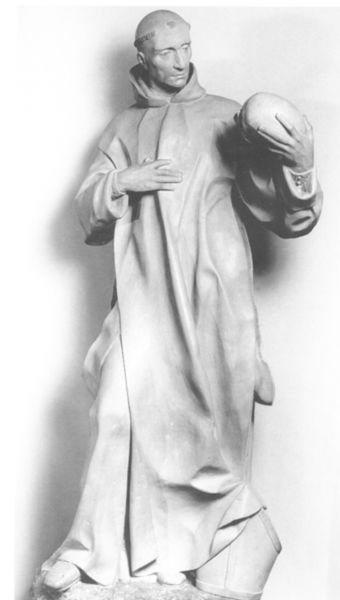
Titel: Hl. Bruno
Künstler: Manuel Pereira
Institution: Madrid, Königliche Akademie der Schönen Künste von San Fernando
Schlagwörter: fuß, hand, kopf, mann, umhang, weiß, finger, haar, marmor, nase, blick, augen, falten, halten, schädel, stehen, stein, bild, blicken, schauen, kirche, figur, gewand, kutte, mantel, skulptur, statue, bischof, falte, glatze, knie, foto, mönch, tiara, mamor, kapuze, bildhauer, tonsur, statur, skultur, bischofsmütze, bischoff, hamlet, mönsch, menschenschädel, schädl